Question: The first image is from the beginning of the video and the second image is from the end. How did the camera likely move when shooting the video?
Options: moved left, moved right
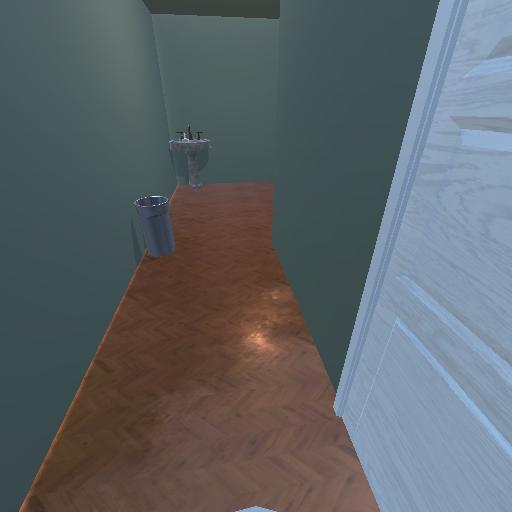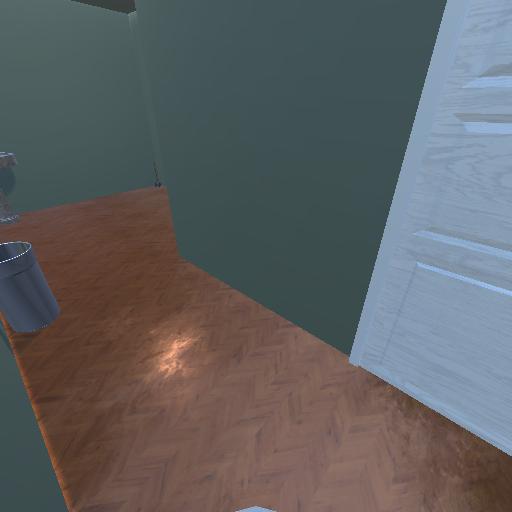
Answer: moved left